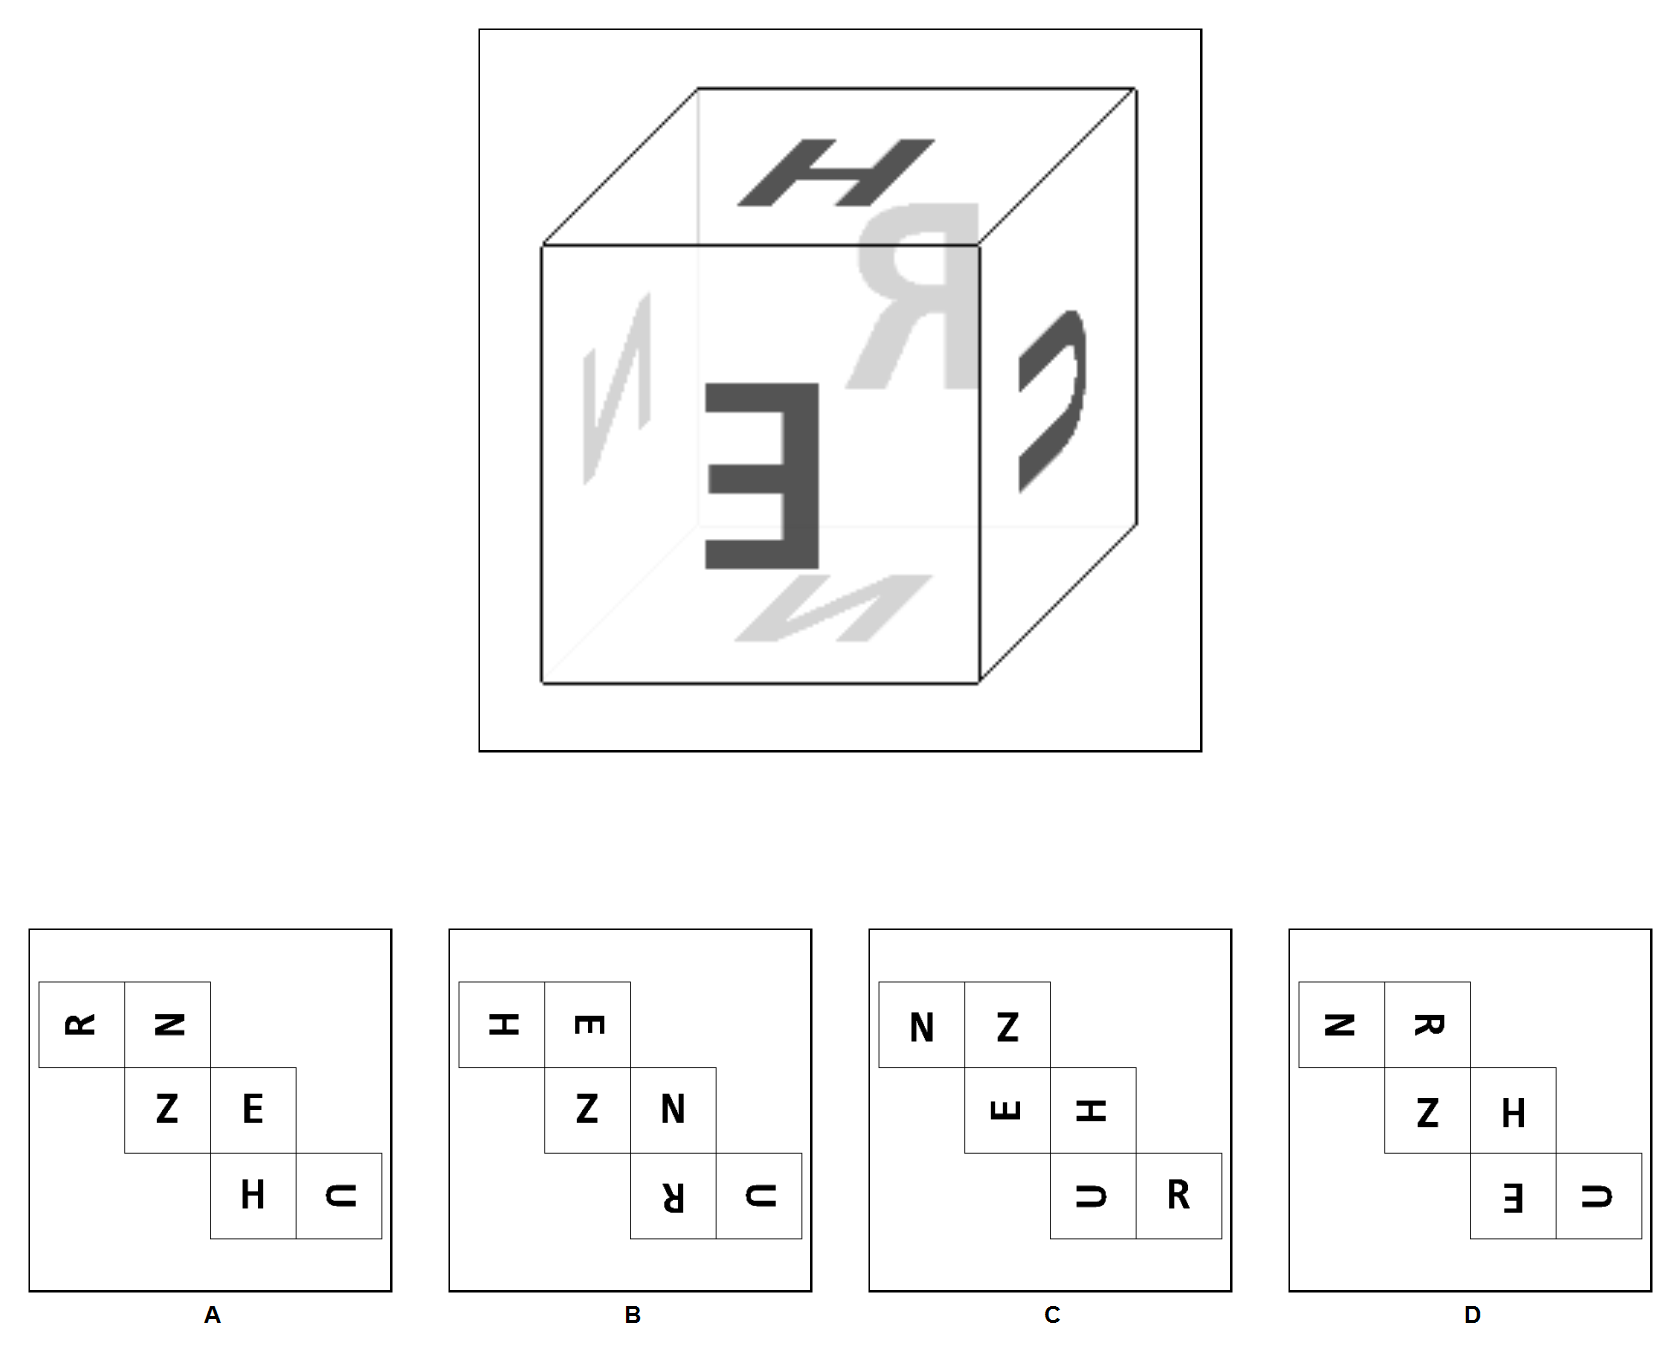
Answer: A